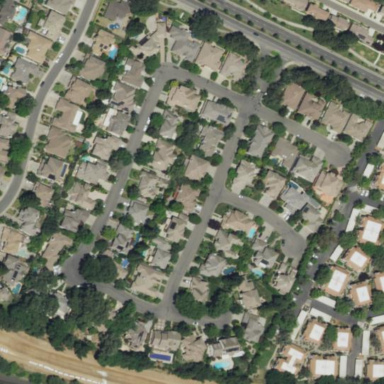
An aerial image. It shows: This residential area consists of single-family homes.